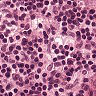
Metastatic tissue present: no